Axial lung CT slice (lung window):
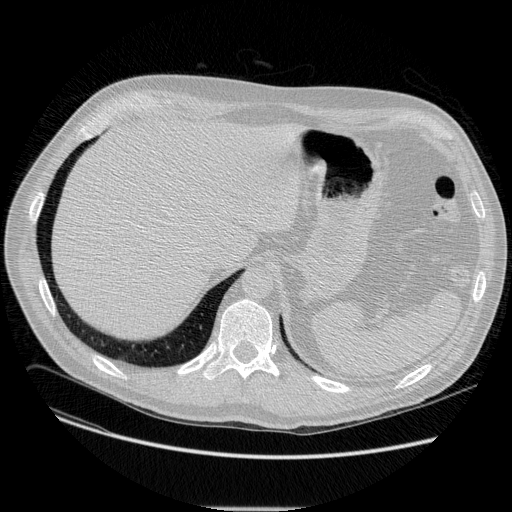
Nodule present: no